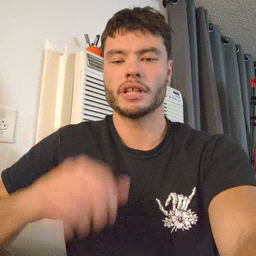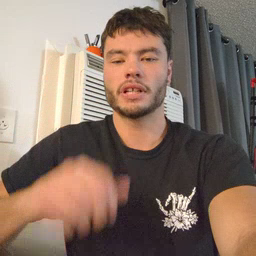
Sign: giraffe